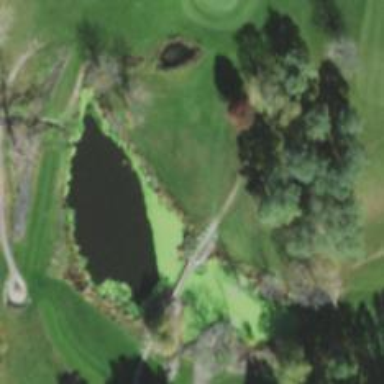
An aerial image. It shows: Golf hole.